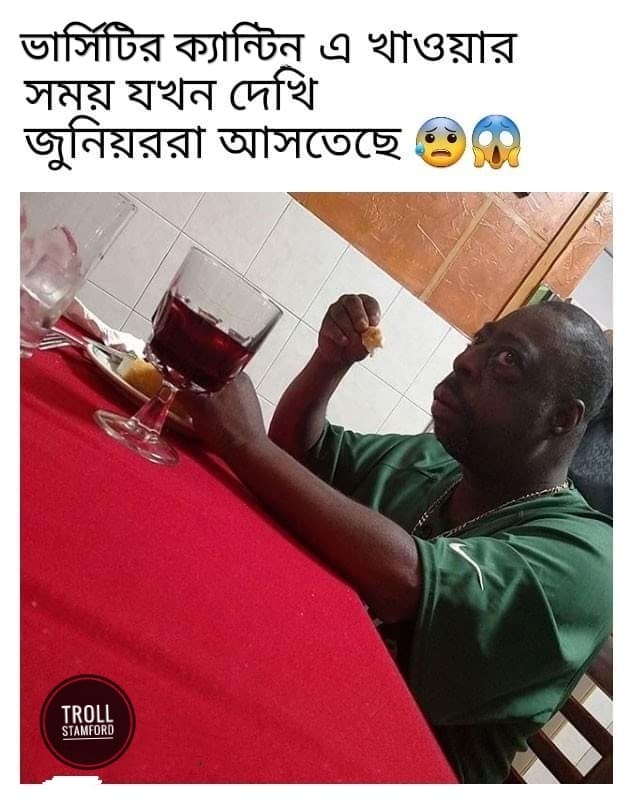
Caption: ভার্সিটির ক্যান্টিনে এ খাওয়ার সময় যখন দেখি জুনিয়ররা আসতেছে
Label: non-hate